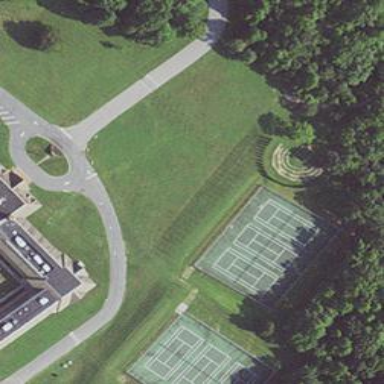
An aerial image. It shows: Tennis court in leisure pitch.